Current action and preconditions to check: trajectory_clear

Your task: For each precondition in the list above, predict whether it will hold at this action.

Consider the current scene as observed from the mobile robot's camera, and analyze the predicted future states of all dynamic agents (e.g., people, animals, vehicles, or any moving entities) within the NEXT SECOND.

IMPORTANT: Only answer "very likely" if you are absolutely certain—based on strong, clear evidence—that a dynamic agent will violate the precondition in the predicted future state. Do NOT answer "very likely" for unlikely, ambiguous, or low-probability risks.

Ask yourself for each precondition: Is there a high probability, with clear and convincing evidence, that the predicted future states of any dynamic agent will interfere with the predicted future state of the currently executing action within the NEXT SECOND, causing that precondition to fail?

Assess the risk level based on these predictions. Use "likely" or "very likely" if motions create a clear risk of interference.

Use "neutral" or "improbable" if agents are nearby but their predicted paths are clearly diverging or non-conflicting.

Failure Risk Categories: "very improbable", "improbable", "neutral", "likely", "very likely"

Answer Format: Output ONLY the probability_of_failure value from these categories: "very improbable", "improbable", "neutral", "likely", "very likely"

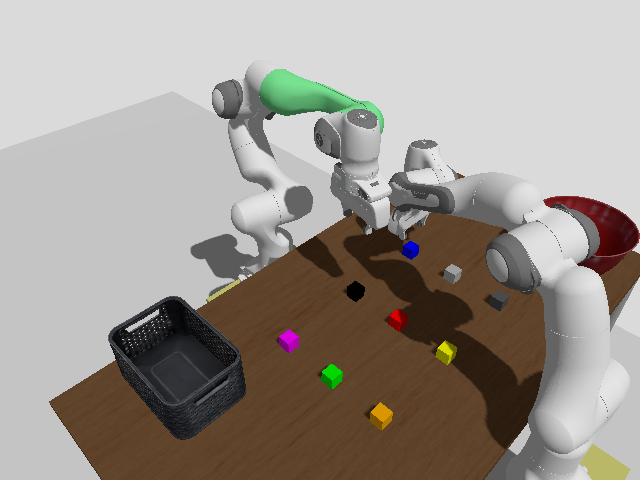

Answer: very improbable